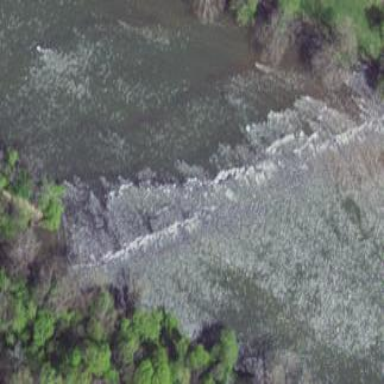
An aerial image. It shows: Rapids in the waterway with whitewater.